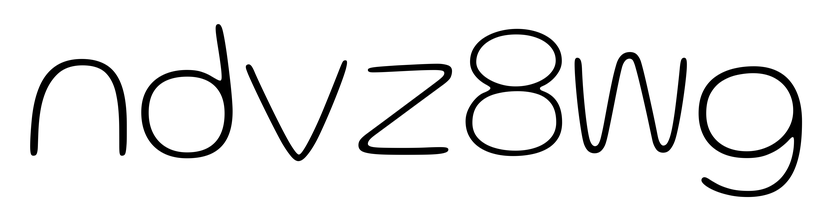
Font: Gluten_Thin